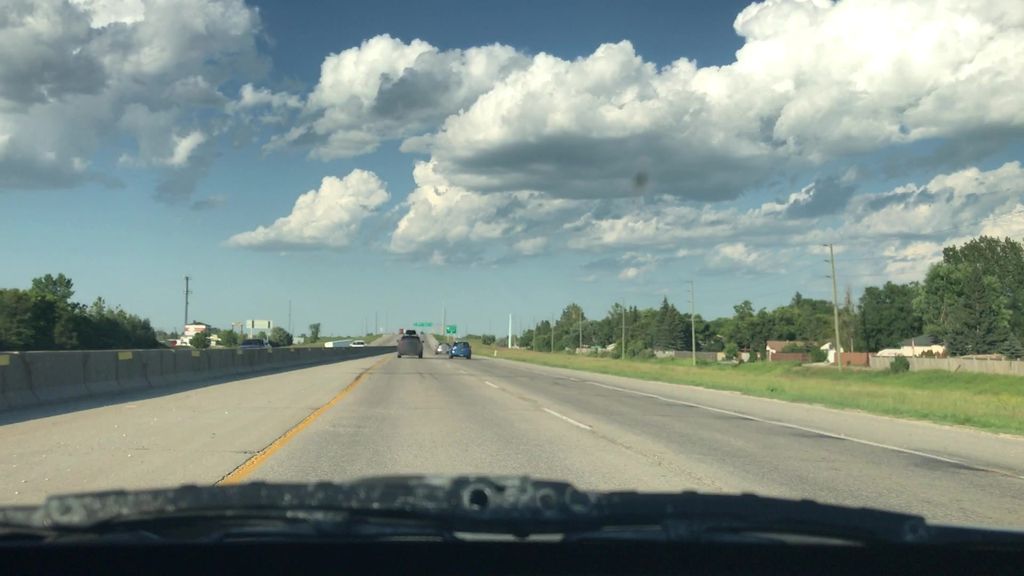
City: winnipeg